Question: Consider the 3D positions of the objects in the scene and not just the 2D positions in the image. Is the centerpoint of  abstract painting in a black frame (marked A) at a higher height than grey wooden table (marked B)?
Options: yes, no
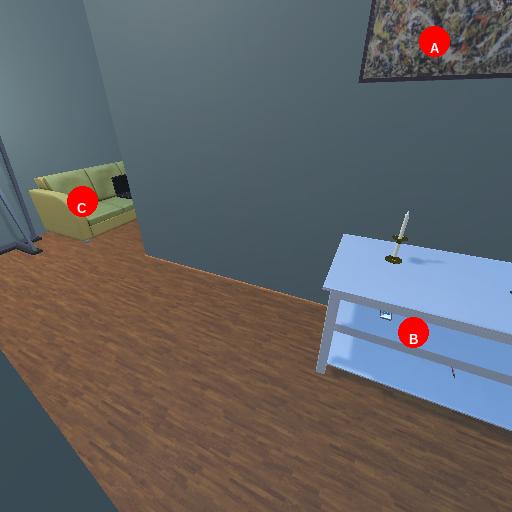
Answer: yes